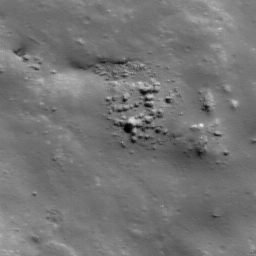
Pit: Tycho 6
Host crater: Tycho
Host type: impact_melt
Lunar coordinates: latitude -42.889, longitude 349.33